Here is a 2-D grayscale rendering of raw bearing vibration samples (signal-to-image). Based on the visible evidence, which condition applies: normal, inner_race, outer_race, ball?
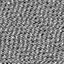
Answer: outer_race